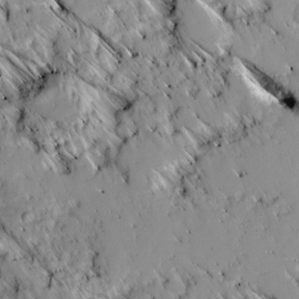
Label: non_frost